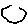
Label: hexagon